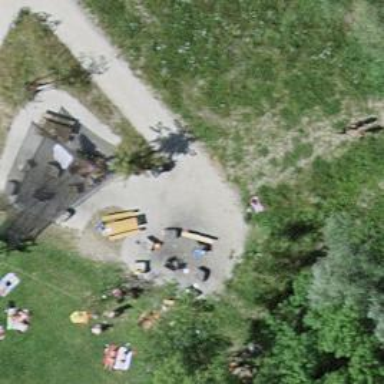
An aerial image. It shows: Picnic table located in leisure land area.